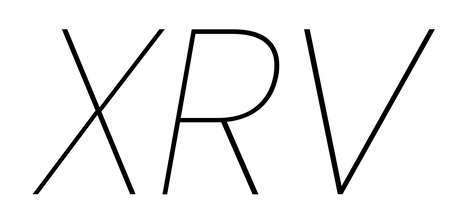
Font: Poppins-ThinItalic